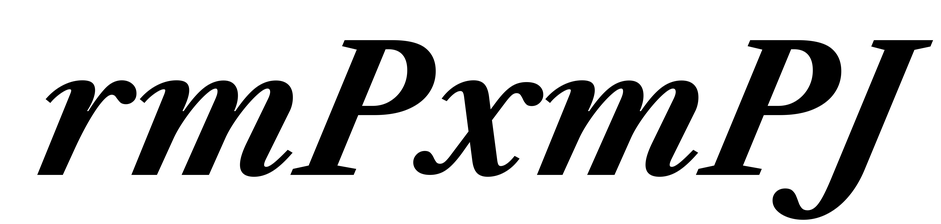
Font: LibreCaslonText-Italic_Bold_Italic